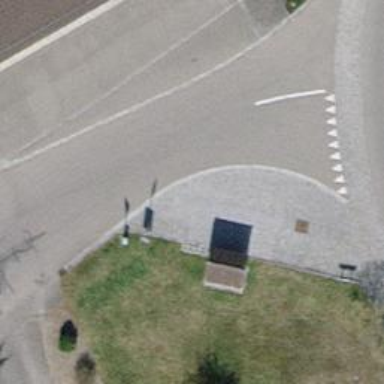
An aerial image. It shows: Brown bench in the vicinity.